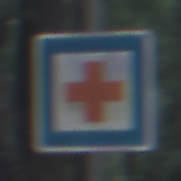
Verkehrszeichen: ErsteHilfe
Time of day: SunriseSunset
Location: Outdoor (Nature)
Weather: NotSpecified
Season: Autumn
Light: Natural